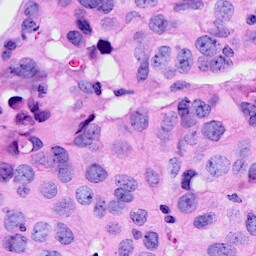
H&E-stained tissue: Breast